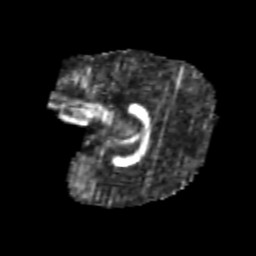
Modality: FA
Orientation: sagittal
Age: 7
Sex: male
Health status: healthy